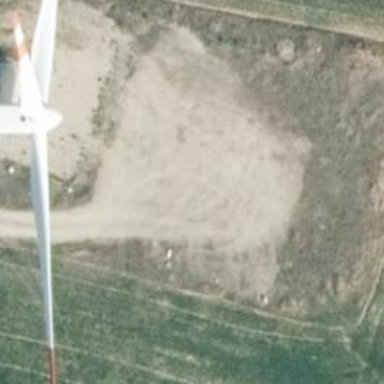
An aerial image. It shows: Wind generator powered by wind turbines of horizontal axis type. It is manufactured by Vestas.